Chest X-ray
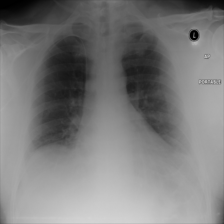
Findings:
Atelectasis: negative
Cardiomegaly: negative
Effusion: negative
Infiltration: negative
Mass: negative
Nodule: negative
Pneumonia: negative
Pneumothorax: negative
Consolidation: negative
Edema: negative
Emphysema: negative
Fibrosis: negative
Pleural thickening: negative
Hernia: negative